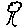
Label: tree